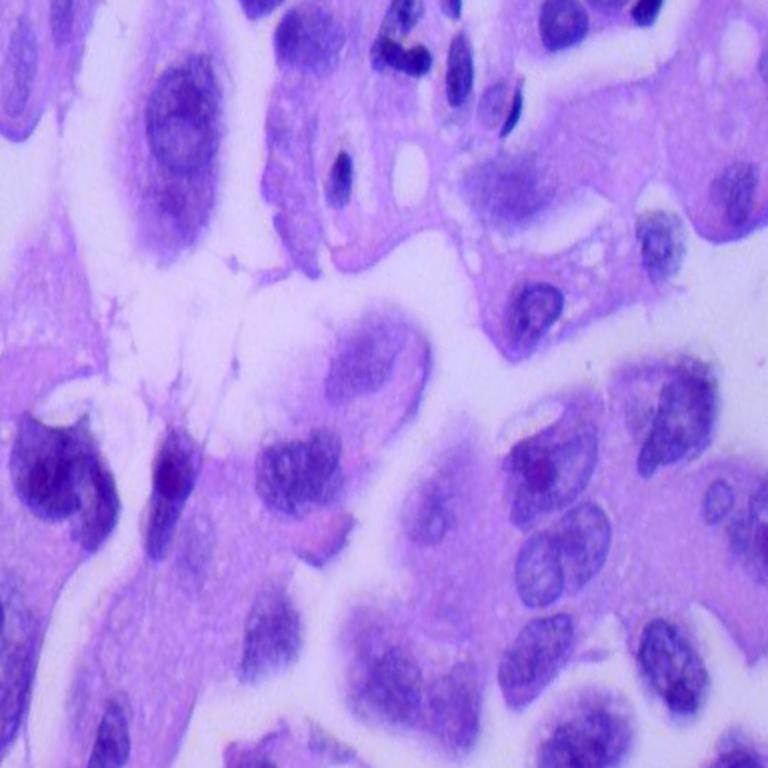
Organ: lung
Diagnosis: adenocarcinomas